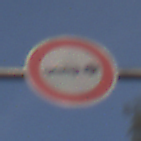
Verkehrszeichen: VerbotPersonenkraftwagenMitAnhaenger
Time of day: SunriseSunset
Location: Outdoor (Nature)
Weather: PartlyCloudy
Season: NotSpecified
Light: Natural